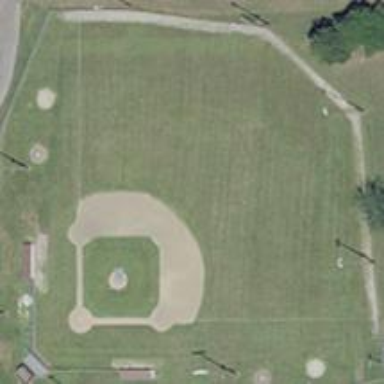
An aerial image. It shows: Baseball pitch for leisure and sports activities.